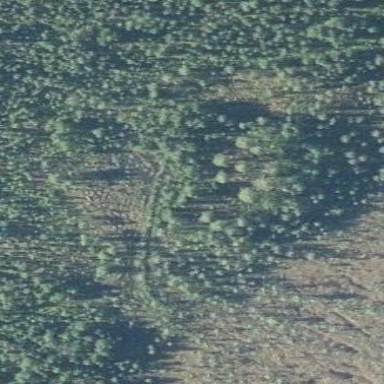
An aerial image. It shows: Forest area.